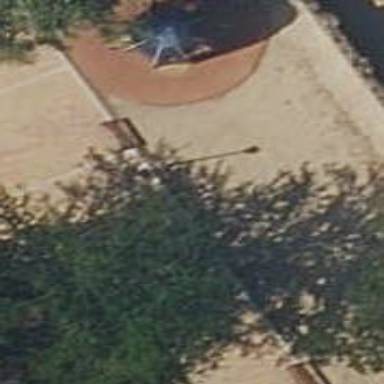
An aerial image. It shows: Bench for seating.